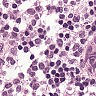
Metastatic tissue present: no